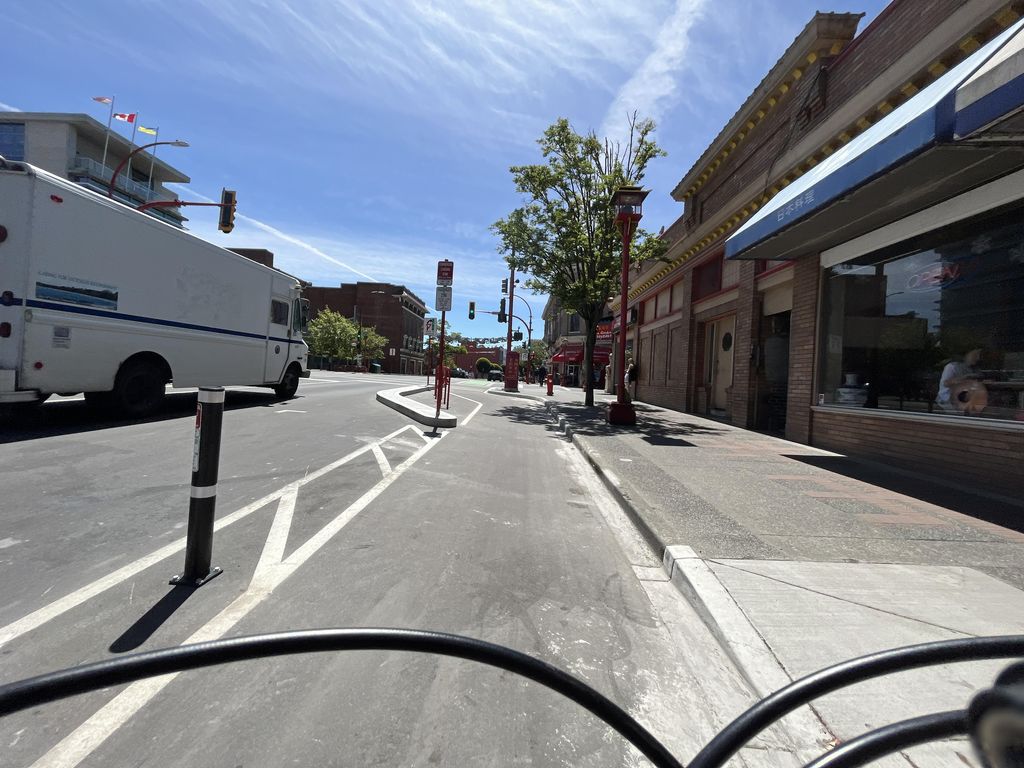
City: victoria